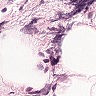
Metastatic tissue present: no